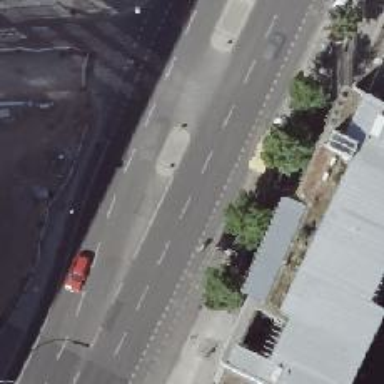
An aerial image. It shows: Secondary road with asphalt surface. It is dual carriageway with right lane designated for parking.